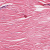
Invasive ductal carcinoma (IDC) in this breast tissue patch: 0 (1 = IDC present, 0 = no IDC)